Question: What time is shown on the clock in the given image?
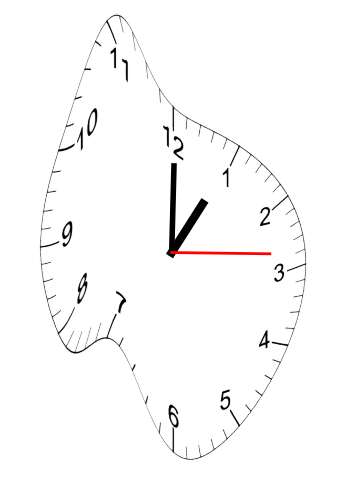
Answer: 01:00:14